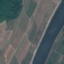
Land use / land cover: River